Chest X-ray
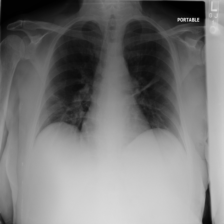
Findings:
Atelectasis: positive
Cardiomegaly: negative
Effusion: negative
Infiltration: negative
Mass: negative
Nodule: negative
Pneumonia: negative
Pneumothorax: negative
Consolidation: negative
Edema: negative
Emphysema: negative
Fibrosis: negative
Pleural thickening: negative
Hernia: negative